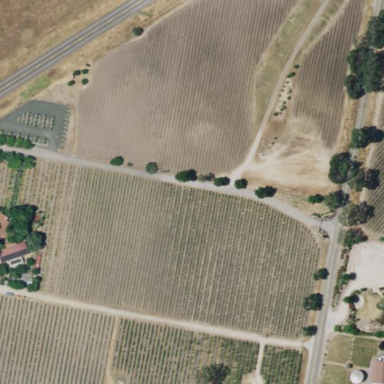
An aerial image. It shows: Vineyard growing grapes.